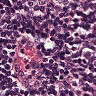
Metastatic tissue present: no